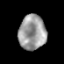
Tissue: prostate
Cell type: T cells
Senescence score: 0.2714
Nuclear area (px): 929
Mean DAPI intensity: 156.308